Question: In my app i am customised the UITableView Cell with four UITextViews. Whenever i added data to the tableview and reload it. The text in the UITableViewCell get override with the previous texts.
I tried different approaches but couldn't figure out what was the problem.
I am using TableView in View Controller.
Here is the Code i used in my table View cell?
'''
if ( [tableView isEqual:self.tableActions])
{
//Setting the text empty
static NSString *CellIdentifier = @"ActionsIdentifier";
cell = [tableView dequeueReusableCellWithIdentifier:CellIdentifier];
if(cell == nil)
{
cell = [[UITableViewCell alloc]initWithStyle:UITableViewCellStyleDefault reuseIdentifier:CellIdentifier];
cell.accessoryType = UITableViewCellAccessoryDetailDisclosureButton;
}
NSLog(@"Index Path %i",[indexPath row]);
ActionDetails *actiondetails = [actionArray objectAtIndex:[indexPath row]];
NSLog(@"Action Text %@",actiondetails.actions);
//Actions
actionText=[[UITextView alloc] initWithFrame:CGRectMake(10, 5, 230,30)];
actionText.font = [UIFont systemFontOfSize:17.0];
actionText.editable = NO;
actionText.textColor=[UIColor blackColor];
actionText.text = actiondetails.actions ;
actionText.userInteractionEnabled = NO;
actionText.backgroundColor = [UIColor clearColor];
[cell.contentView addSubview:actionText];
//Owner
ownerBy=[[UITextView alloc] initWithFrame:CGRectMake(230, 5, 230,30)];
ownerBy.font = [UIFont systemFontOfSize:17.0];
ownerBy.textColor=[UIColor blackColor];
ownerBy.textAlignment = UITextAlignmentCenter;
ownerBy.text = actiondetails.owner;
ownerBy.editable = NO;
ownerBy.userInteractionEnabled = NO;
ownerBy.backgroundColor = [UIColor clearColor];
[cell.contentView addSubview:ownerBy];
}
'''
ScreenShot

Thanks for your help guys.
Much Appreciated.
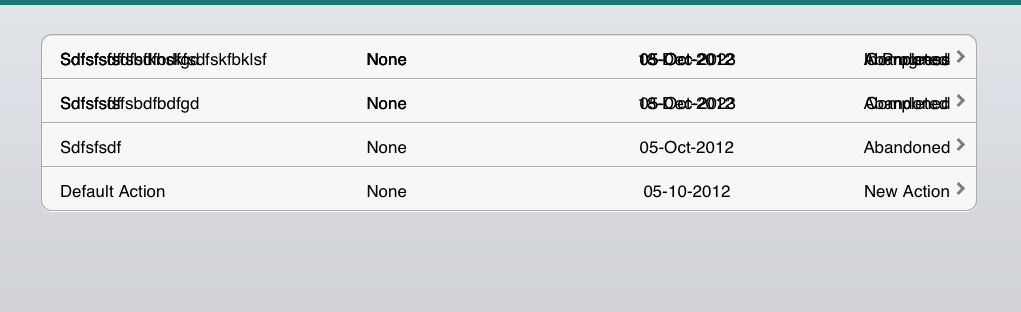
Answer: This happened to me a other day, the solution that I came up with was removing all subview from the cell after creating the cell in the if statement.
'''
if(cell == nil)
{
cell = [[UITableViewCell alloc]initWithStyle:UITableViewCellStyleDefault reuseIdentifier:CellIdentifier];
cell.accessoryType = UITableViewCellAccessoryDetailDisclosureButton;
}
if ([cell.contentView subviews]){
for (UIView *subview in [cell.contentView subviews]) {
[subview removeFromSuperview];
}
}
'''